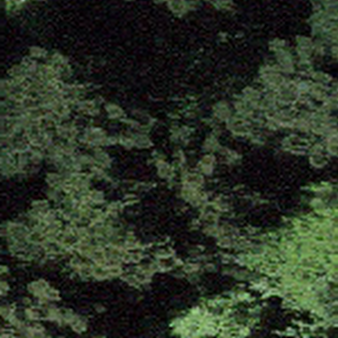
Label: other